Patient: sex M, age 75
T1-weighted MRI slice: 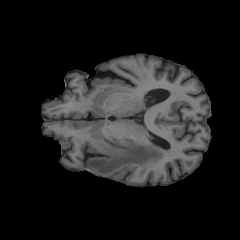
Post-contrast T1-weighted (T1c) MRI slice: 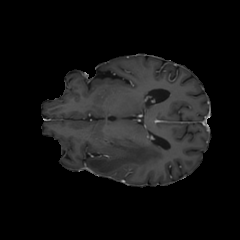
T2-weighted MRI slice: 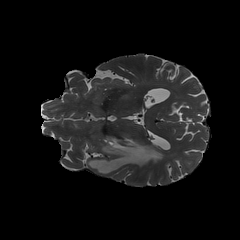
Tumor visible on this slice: yes
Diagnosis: Glioblastoma, IDH-wildtype
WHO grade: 4